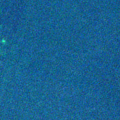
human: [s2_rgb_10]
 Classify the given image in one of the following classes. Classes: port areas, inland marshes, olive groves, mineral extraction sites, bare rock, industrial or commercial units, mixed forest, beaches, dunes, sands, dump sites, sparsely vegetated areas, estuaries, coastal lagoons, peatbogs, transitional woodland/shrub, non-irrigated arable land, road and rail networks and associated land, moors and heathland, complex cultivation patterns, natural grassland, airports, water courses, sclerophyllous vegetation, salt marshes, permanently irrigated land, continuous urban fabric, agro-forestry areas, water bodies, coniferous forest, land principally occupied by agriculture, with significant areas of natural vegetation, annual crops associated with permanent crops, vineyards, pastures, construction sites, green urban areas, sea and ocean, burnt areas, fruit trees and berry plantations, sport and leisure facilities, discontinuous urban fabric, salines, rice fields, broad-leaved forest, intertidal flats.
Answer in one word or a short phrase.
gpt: sea and ocean